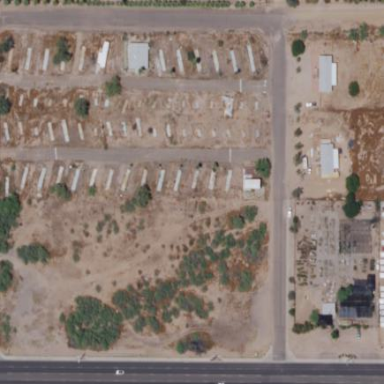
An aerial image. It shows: Residential area with mobile homes.